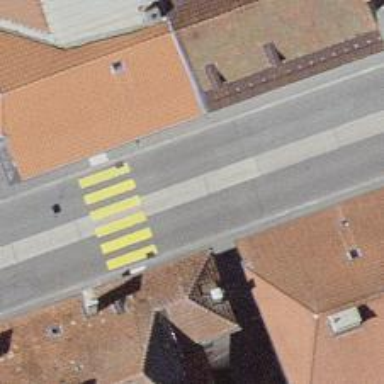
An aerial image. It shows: Road with steps.